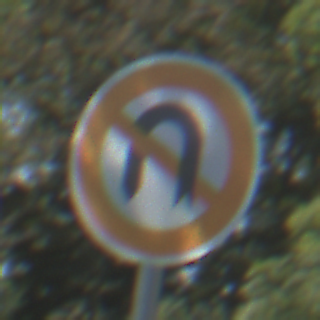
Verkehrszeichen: VerbotWenden
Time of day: Midday
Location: Outdoor (Nature)
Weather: Clear
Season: NotSpecified
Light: Natural